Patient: sex M, age 43
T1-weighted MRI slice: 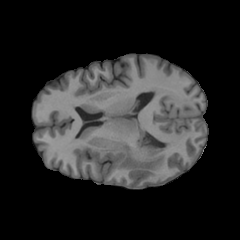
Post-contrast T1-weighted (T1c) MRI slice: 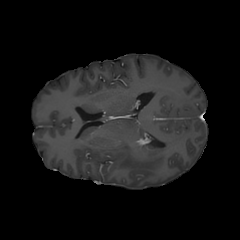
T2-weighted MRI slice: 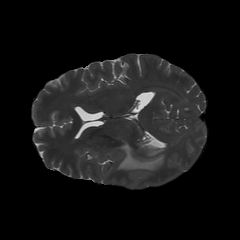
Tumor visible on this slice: yes
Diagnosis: Glioblastoma, IDH-wildtype
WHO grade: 4